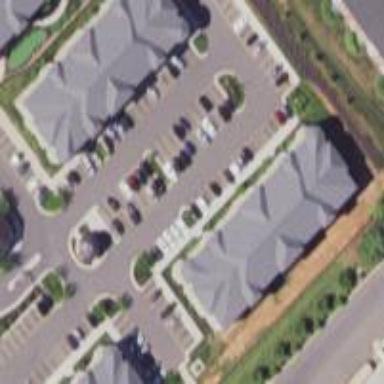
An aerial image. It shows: Image showing building with apartments.